Question: I am trying to do a tree for a large dataset that I have. I can run the tree fine and receive no error. However, when I look at the labels for the tree they are very messy and not legible. Additionally, I feel the results are not correct. (FYI, I took out some of the variables in the code below so not just scrolling through all the variables, the problem happens with many or just a couple of variables)
For example,the EMPLOY1 split is on =j, but the values in the variables are "unable to work", "retired", etc. Any thoughts what I am doing wrong with the tree output?
Code:
'''
library(rpart)
fit <- rpat(poorhealth_cat ~
SCNTWRK1+
SCNTLWK1+
SCNTMEAL+
SCNTMONY+
SCNTPAID+
SEX+
SLEPTIM1+
SMOKE100+
SMOKDAY2+
STRENGTH+
TOLDHI2+
USENOW3+
WEIGHT2+
WTCHSALT+
FRT16+
, method="class", data=cdc) # grow tree
printcp(fit) # display the results
plotcp(fit) # visualize cross-validation results
summary(fit) # detailed summary of split
# plot unpruned tree
plot(fit,uniform=TRUE, main="Classification Tree for poorhealth_cat")
text(fit, use.n=TRUE, all=TRUE, cex=.8)
'''
!
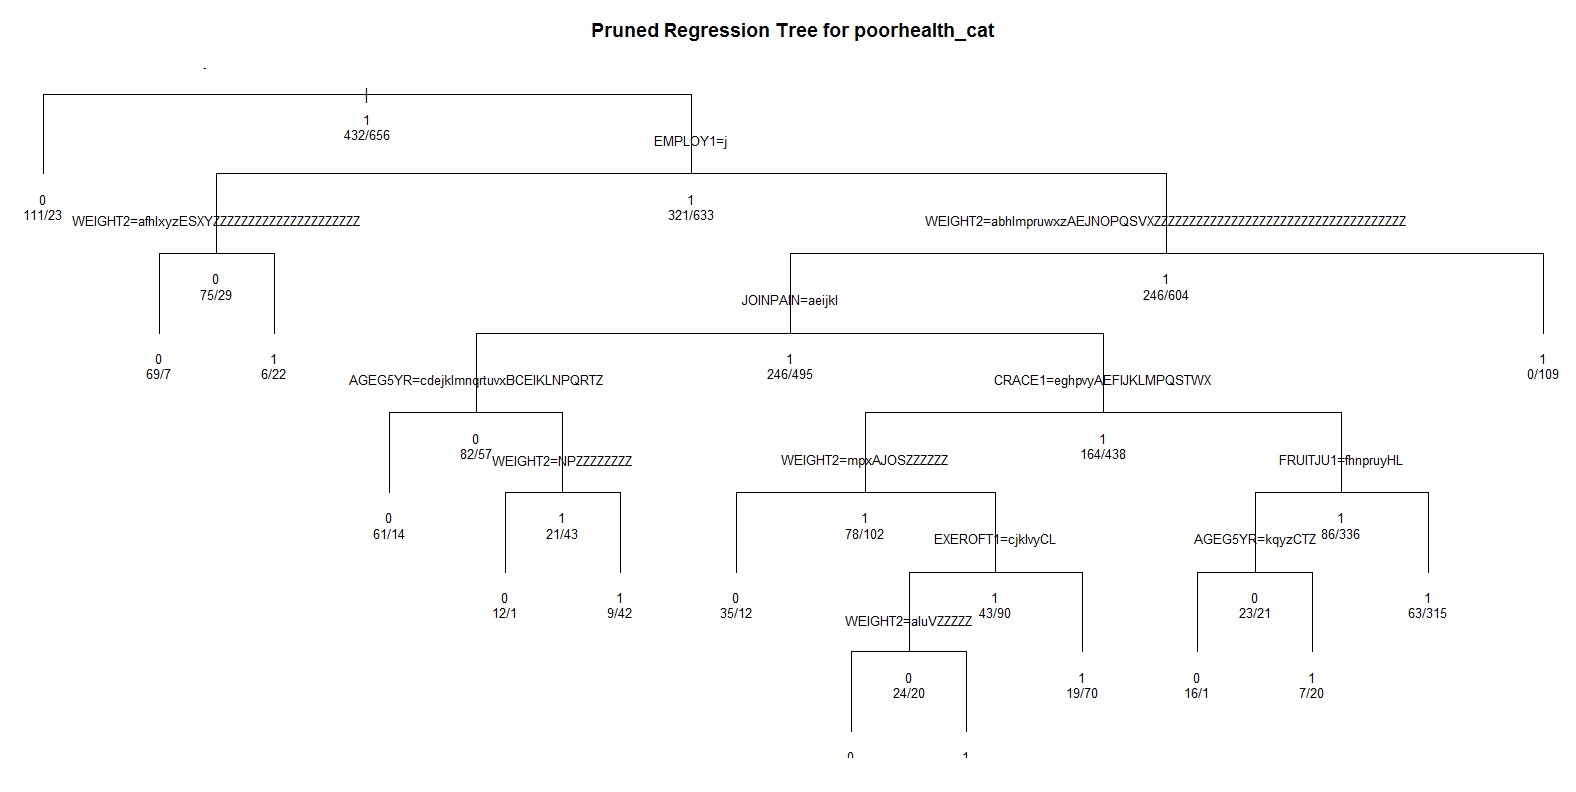
Answer: I encountered the same issue. Still not sure why but I "fixed" it by using the following instead.
'''
#install
install.packages('rattle')
install.packages('rpart.plot')
install.packages('RColorBrewer')
#load
library(rattle)
library(rpart.plot)
library(RColorBrewer)
#plot
fancyRpartPlot(fit)
'''
Labels are right.